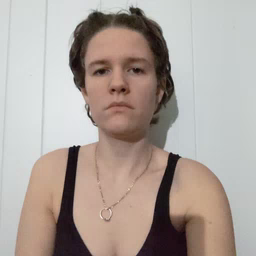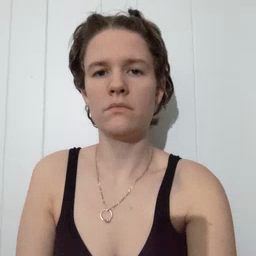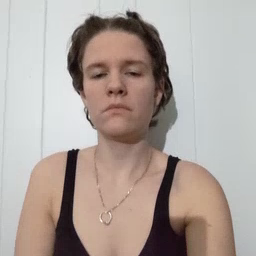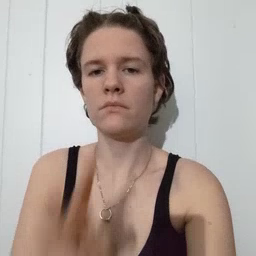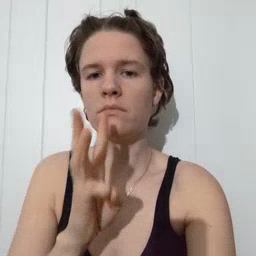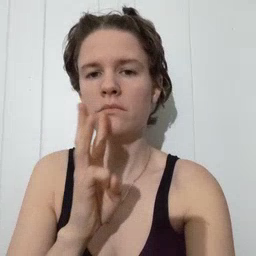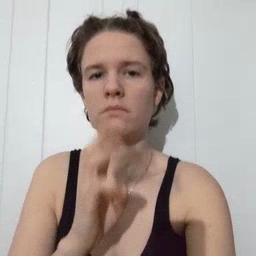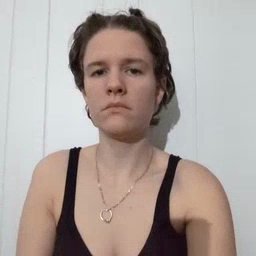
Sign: water